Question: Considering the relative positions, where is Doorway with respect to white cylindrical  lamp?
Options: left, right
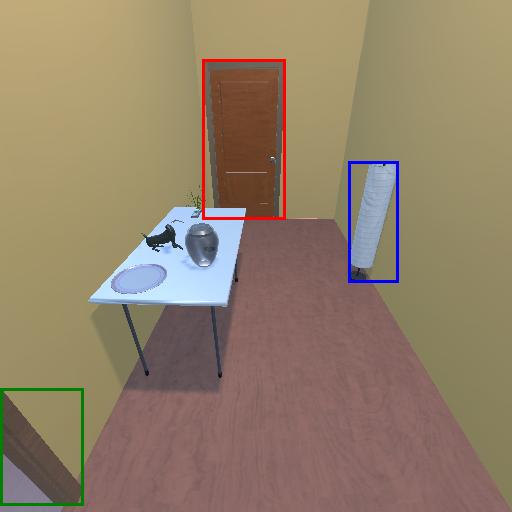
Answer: left